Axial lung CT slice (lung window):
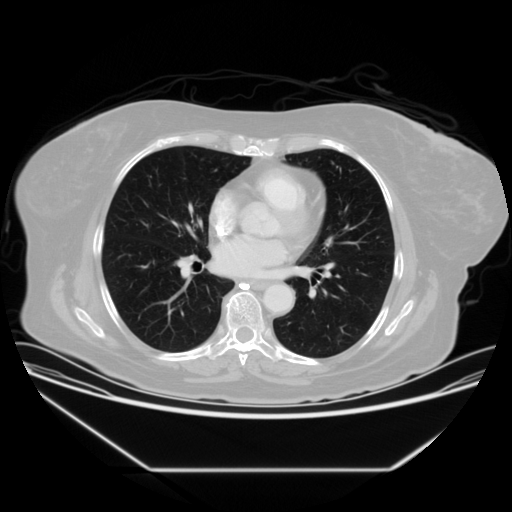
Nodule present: no